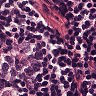
Metastatic tissue present: no